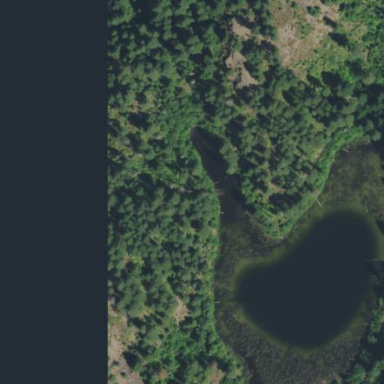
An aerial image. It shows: Serene pond surrounded by nature.